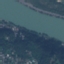
Land use / land cover: River